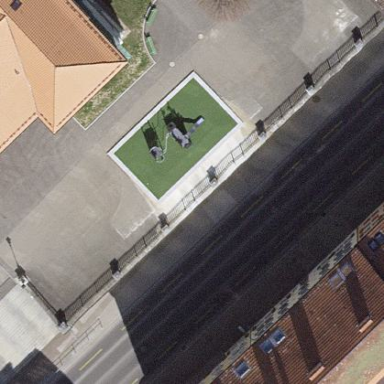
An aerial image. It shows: Playground structure.